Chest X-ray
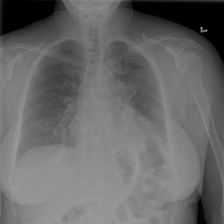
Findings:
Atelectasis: positive
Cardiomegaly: negative
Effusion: negative
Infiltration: negative
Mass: negative
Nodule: negative
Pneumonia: negative
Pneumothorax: positive
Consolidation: negative
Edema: negative
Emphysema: negative
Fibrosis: negative
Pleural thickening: negative
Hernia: negative